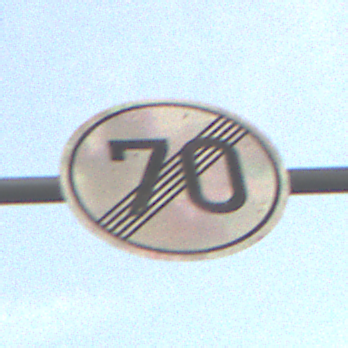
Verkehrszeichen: EndeGeschwindigkeit70
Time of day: SunriseSunset
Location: Outdoor (Nature)
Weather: PartlyCloudy
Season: NotSpecified
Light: Natural